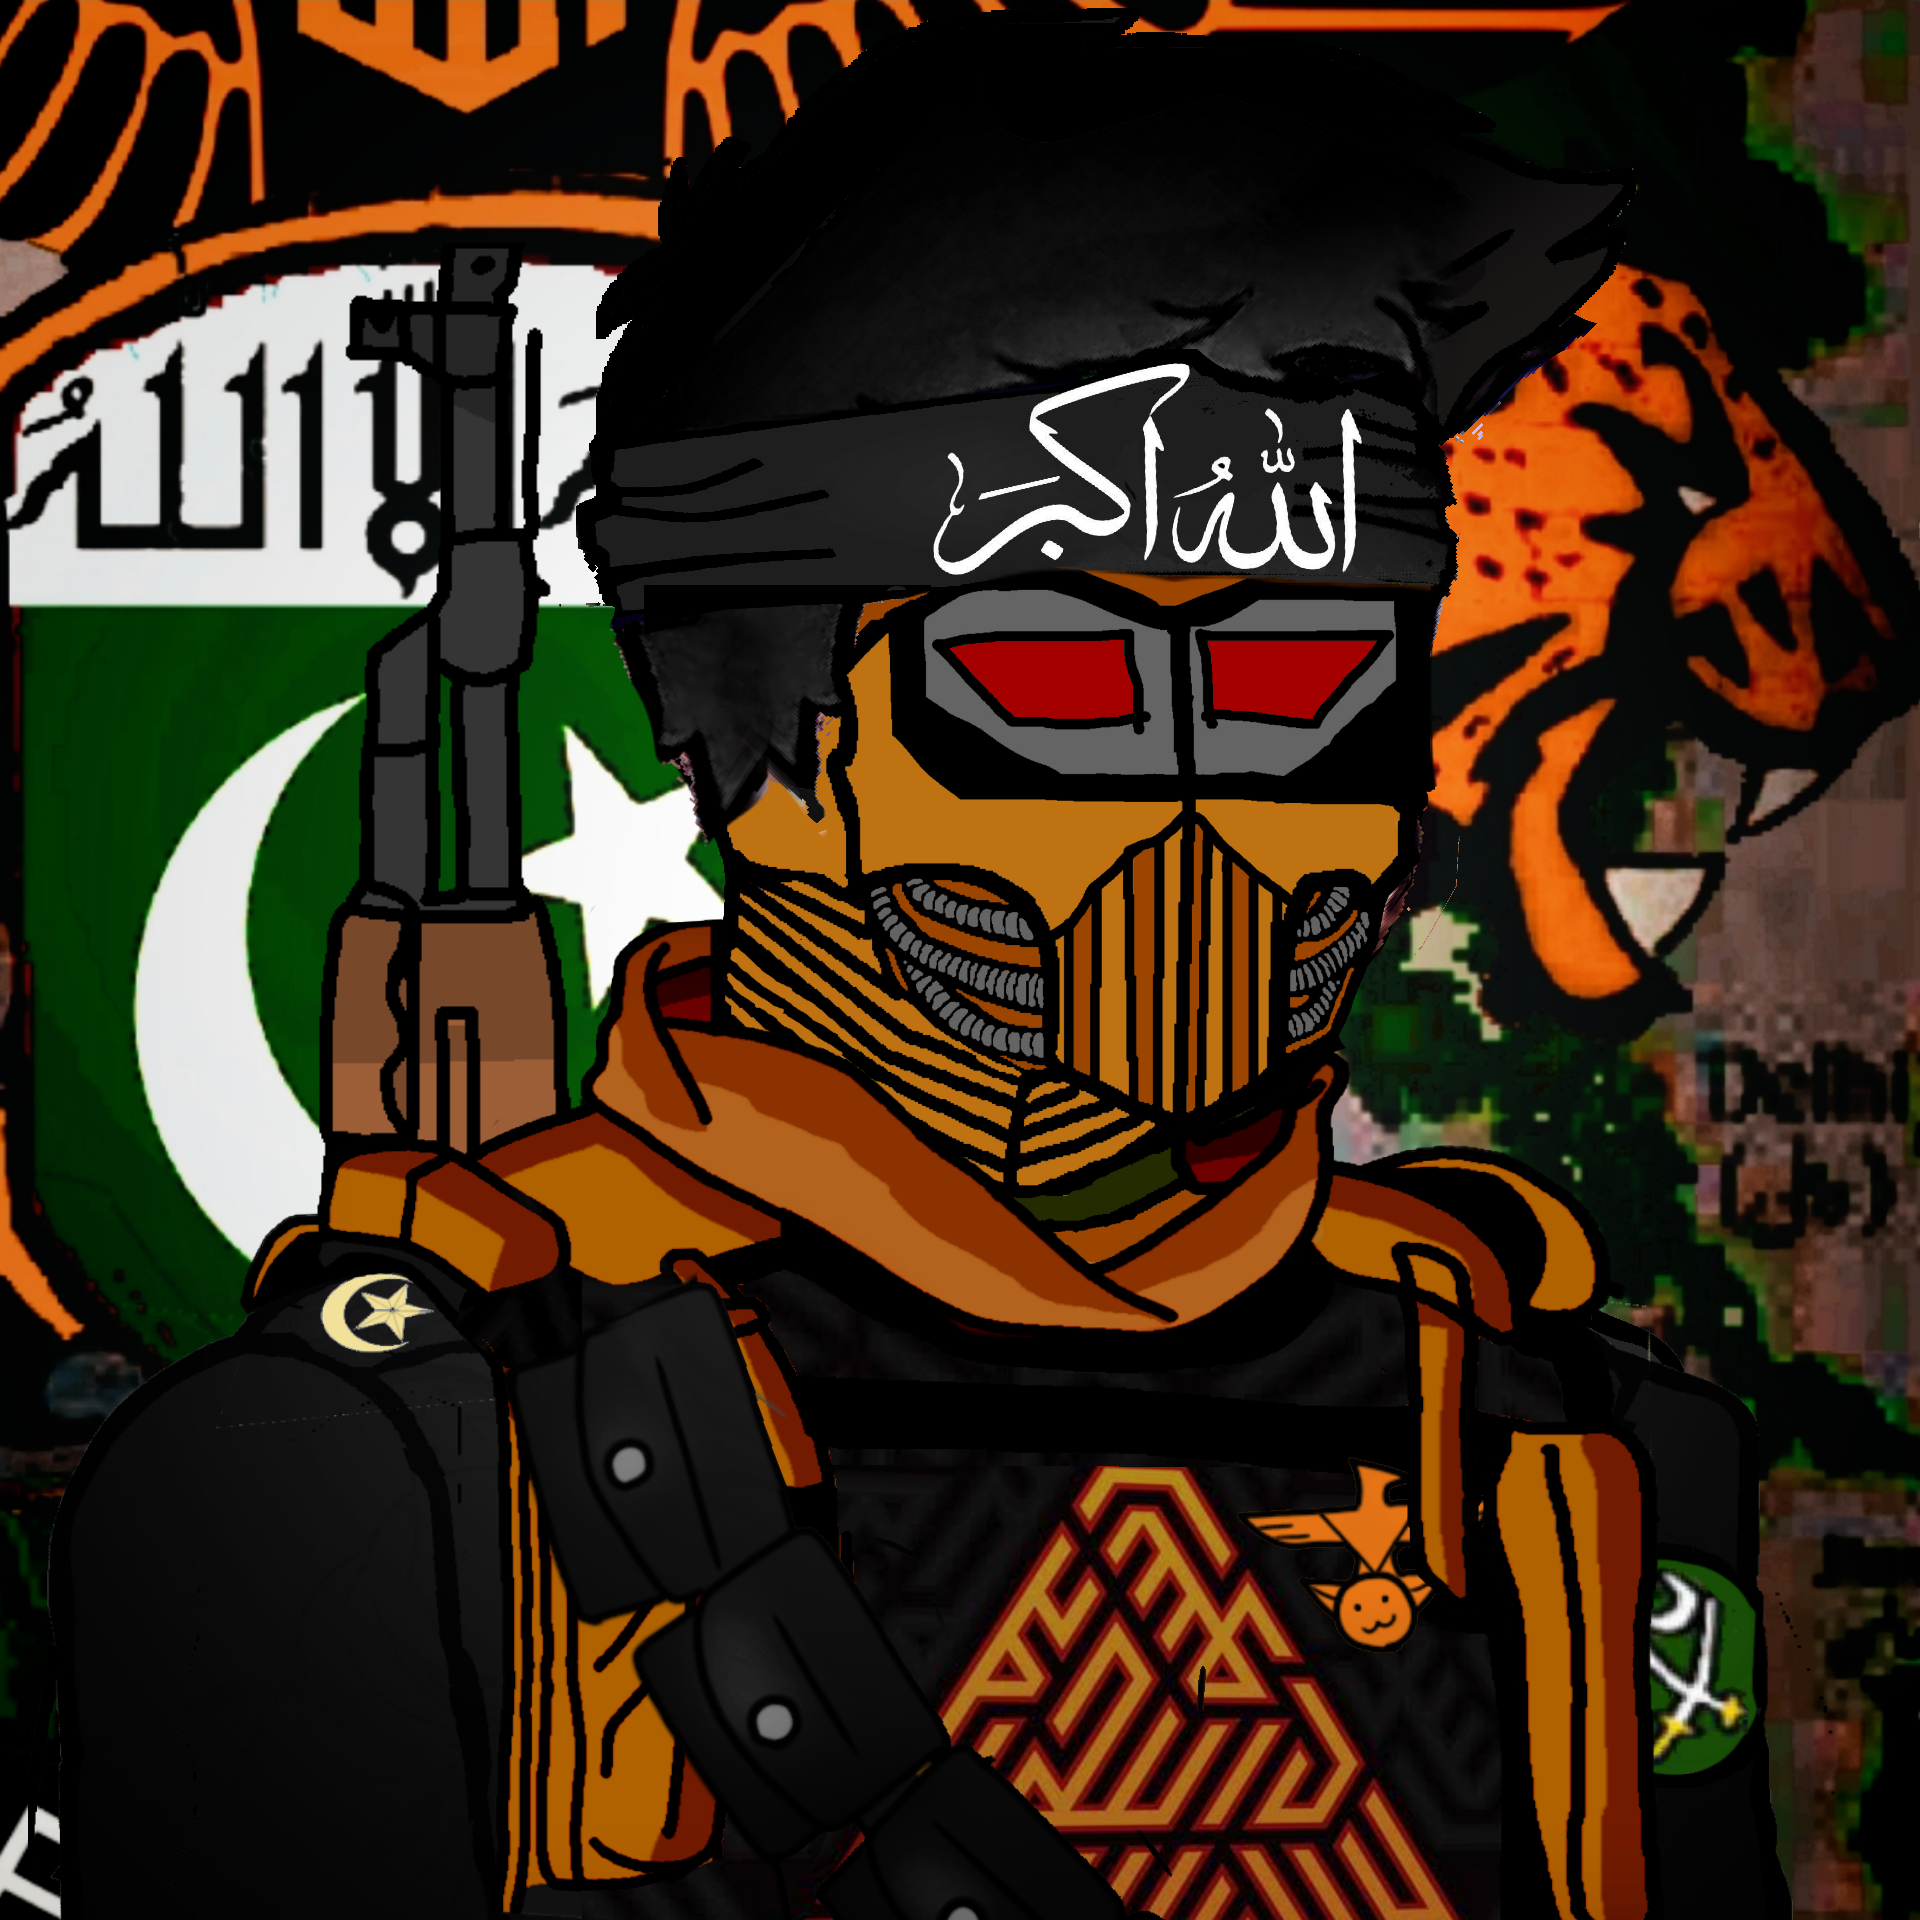
Label: 5_Wojak_with_Background